Interaction volume radius: 10 \u00c5
Interaction volume height: 15 \u00c5
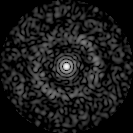
Disorder parameter: 0.8175